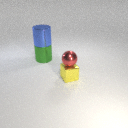
small yellow metal cube in front of large green metal cylinder